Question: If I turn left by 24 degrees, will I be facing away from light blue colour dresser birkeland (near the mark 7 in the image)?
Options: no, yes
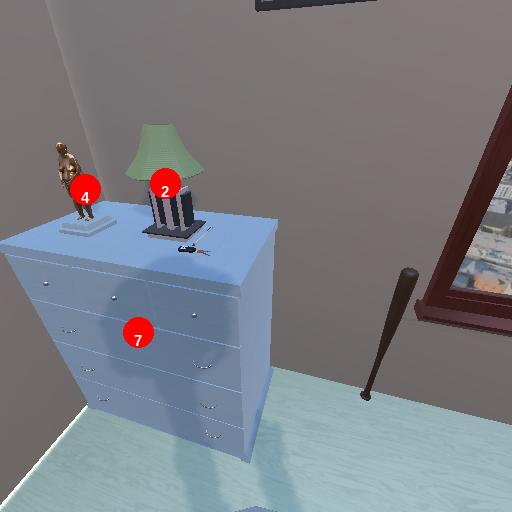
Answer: no